Field crop: maize
Growth stage: 2
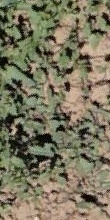
Species: convolvulus